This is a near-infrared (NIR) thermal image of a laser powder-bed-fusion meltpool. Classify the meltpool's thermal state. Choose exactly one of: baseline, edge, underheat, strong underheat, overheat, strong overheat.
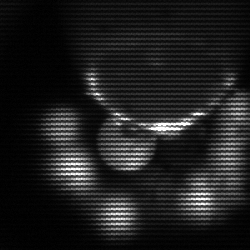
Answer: edge